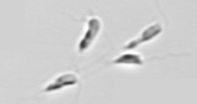
Label: Dinobryon